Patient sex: M
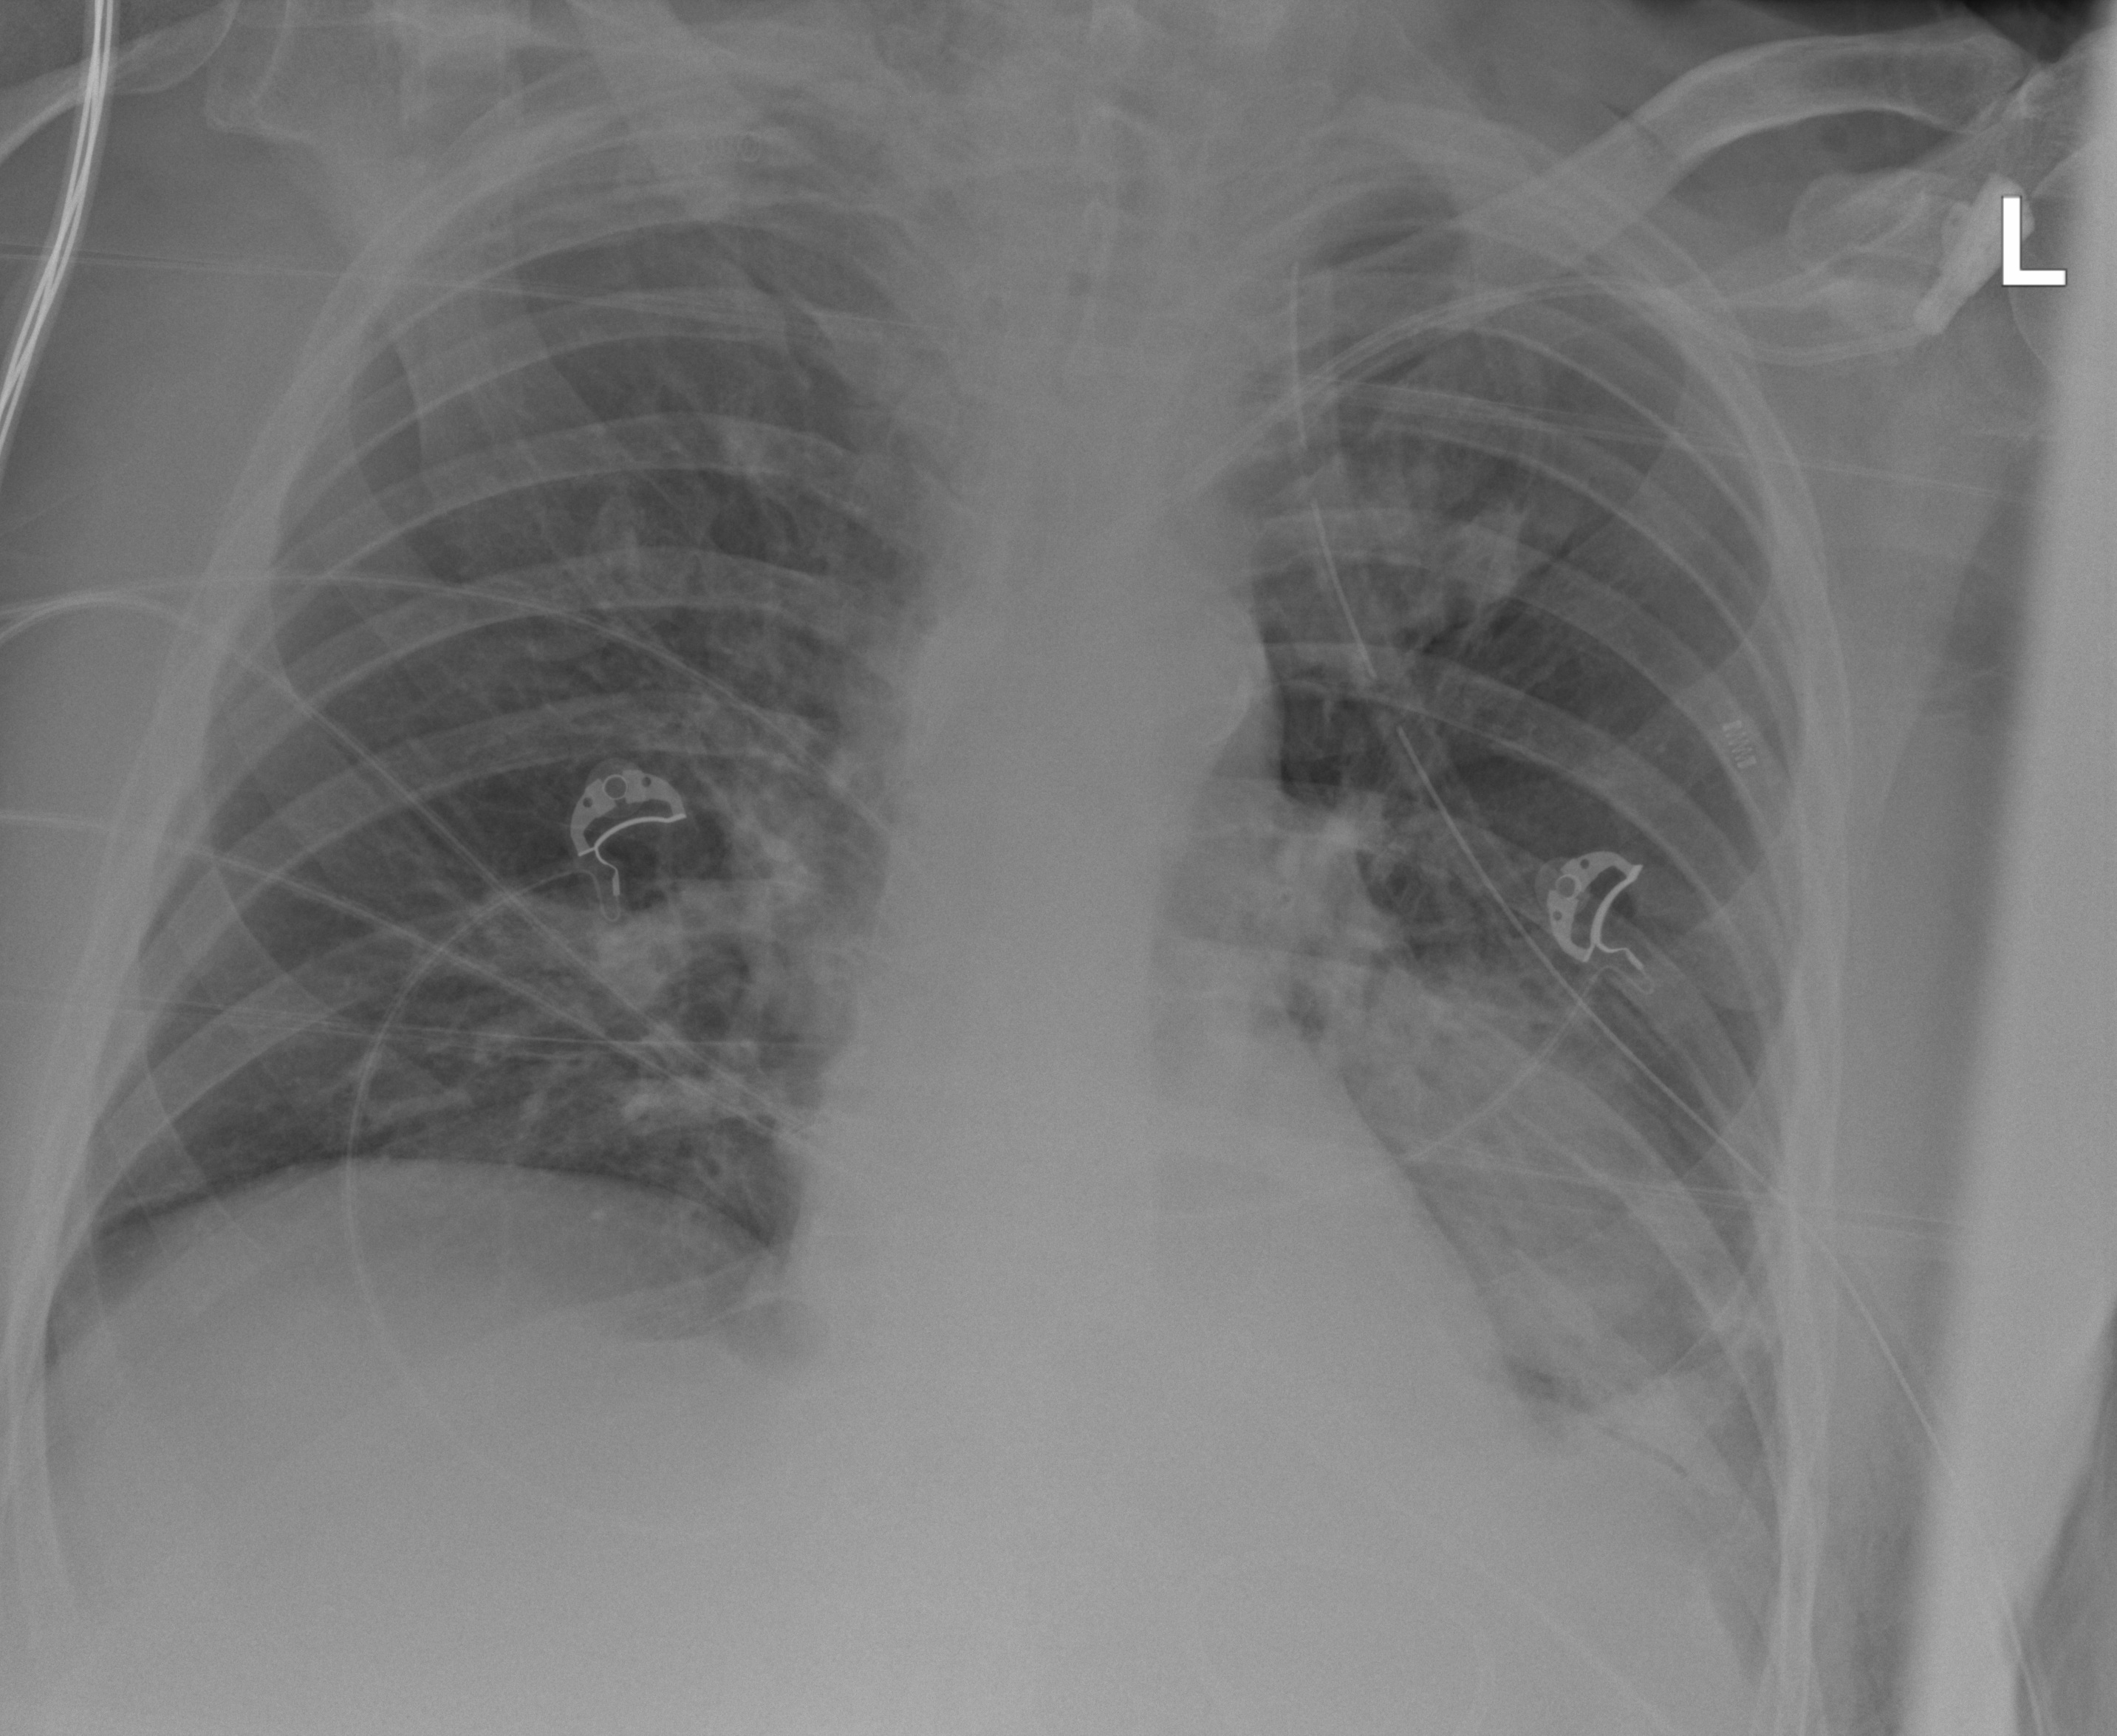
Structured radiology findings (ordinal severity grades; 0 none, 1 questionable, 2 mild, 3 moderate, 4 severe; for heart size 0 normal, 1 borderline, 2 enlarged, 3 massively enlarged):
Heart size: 0
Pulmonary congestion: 0
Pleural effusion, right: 0
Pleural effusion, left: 1
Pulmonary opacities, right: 2
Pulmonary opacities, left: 3
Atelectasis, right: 0
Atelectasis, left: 2